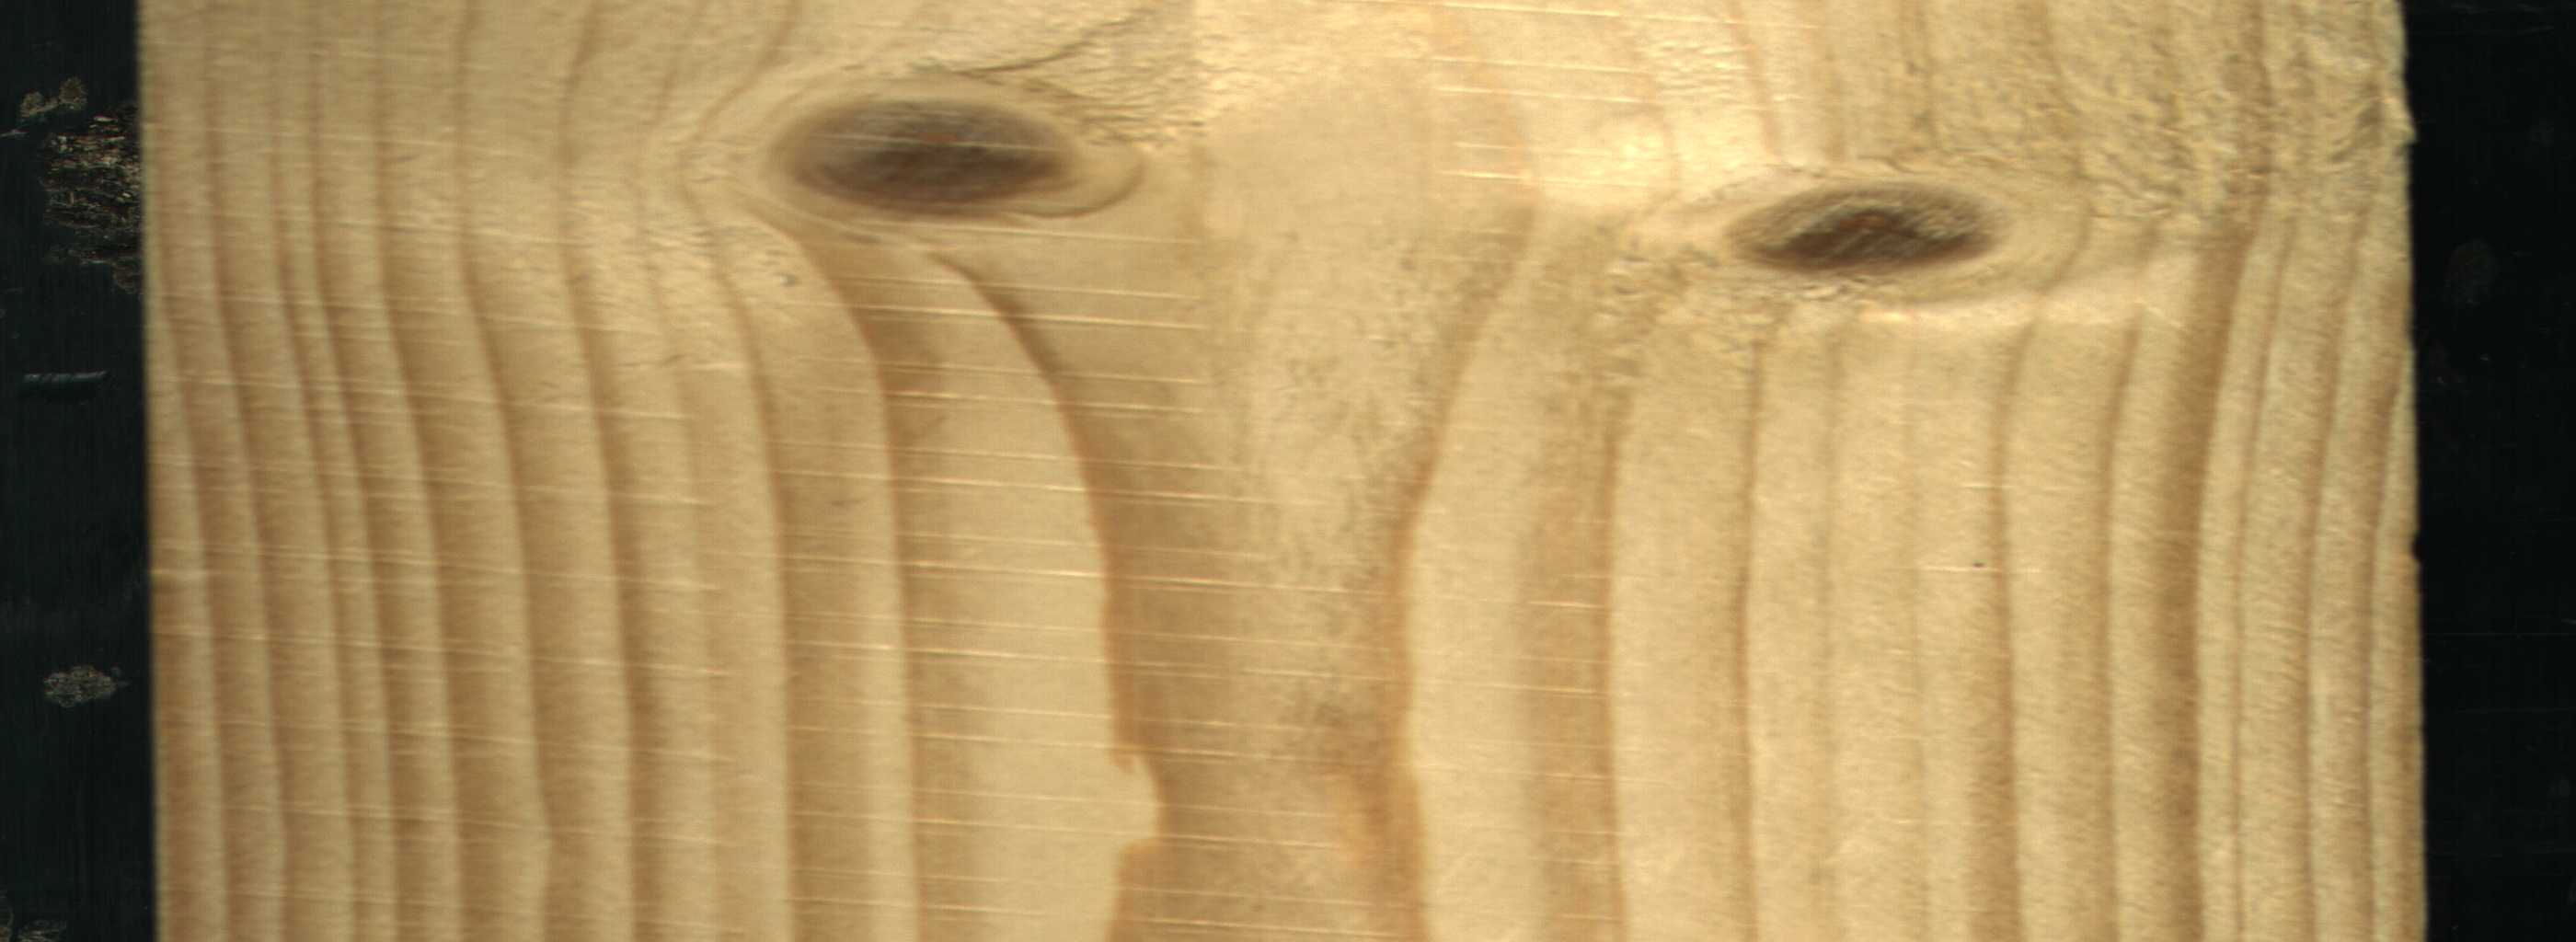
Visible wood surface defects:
Live_Knot
Live_Knot